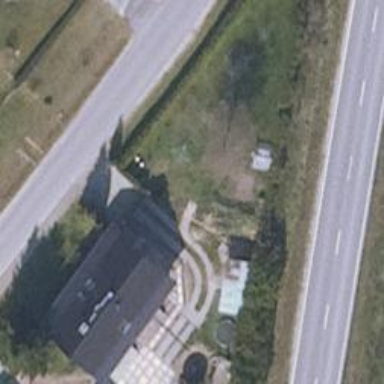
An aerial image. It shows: Driveway leading to service road.